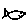
Label: fish